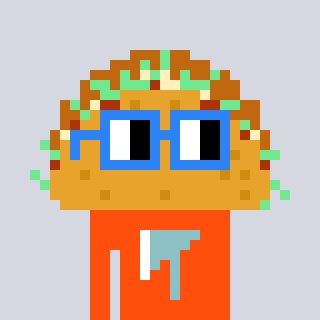
a pixel art character with square blue glasses, a taco-shaped head and a orange-colored body on a cool background